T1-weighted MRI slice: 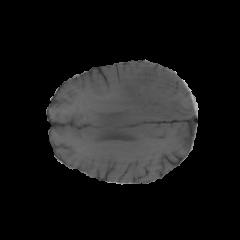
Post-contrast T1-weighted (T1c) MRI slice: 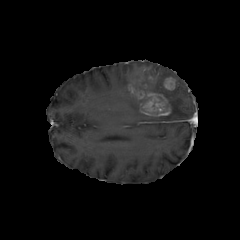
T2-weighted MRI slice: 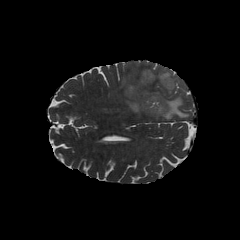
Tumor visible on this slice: yes